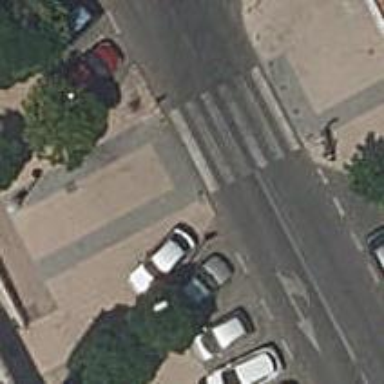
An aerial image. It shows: Uncontrolled crossing on the road.